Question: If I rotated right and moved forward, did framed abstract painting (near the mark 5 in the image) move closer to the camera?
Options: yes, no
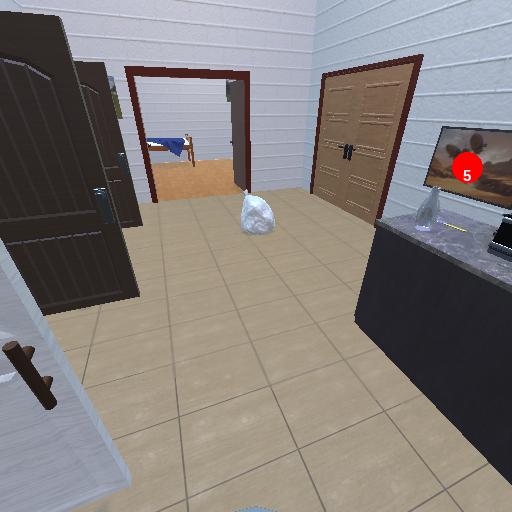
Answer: yes